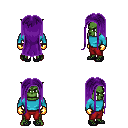
a pixel art fantasy rpg character, male body template, orc, green skin, teal long-sleeve shirt, red pants, purple extra-long hairstyle, gold gloves, ghillies, four views (front, back, left, right), 2x2 character sprite sheet, small pixel art, hard edges, no anti-aliasing